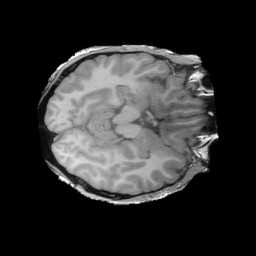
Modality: T1w
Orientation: axial
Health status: ill
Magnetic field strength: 3 T